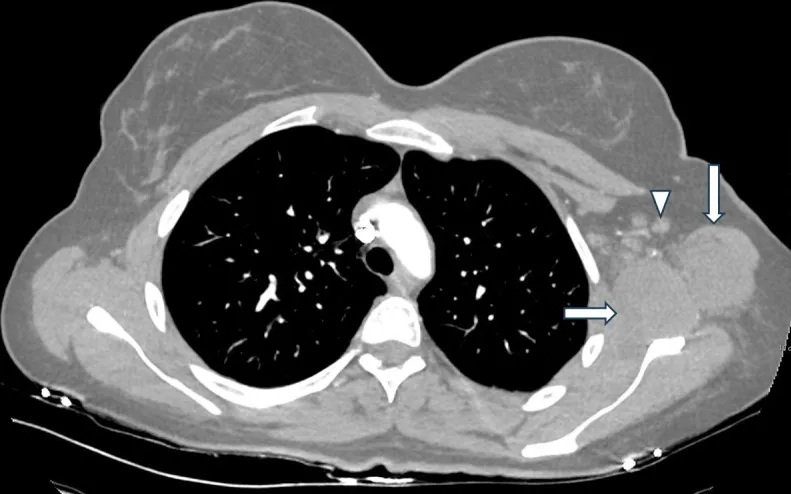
CT of the thorax showing swelling of the muscles of the left shoulder girdle (arrows) with surrounding fat infiltration and small adenopathy (arrow head) in the left axilla.
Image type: radiology (ct)